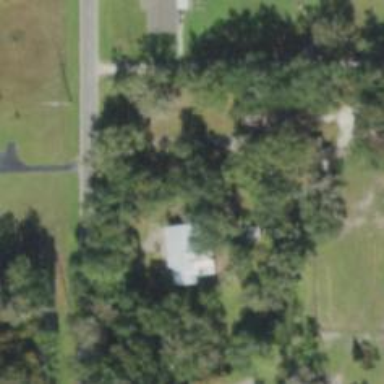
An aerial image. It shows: Driveway.